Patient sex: M
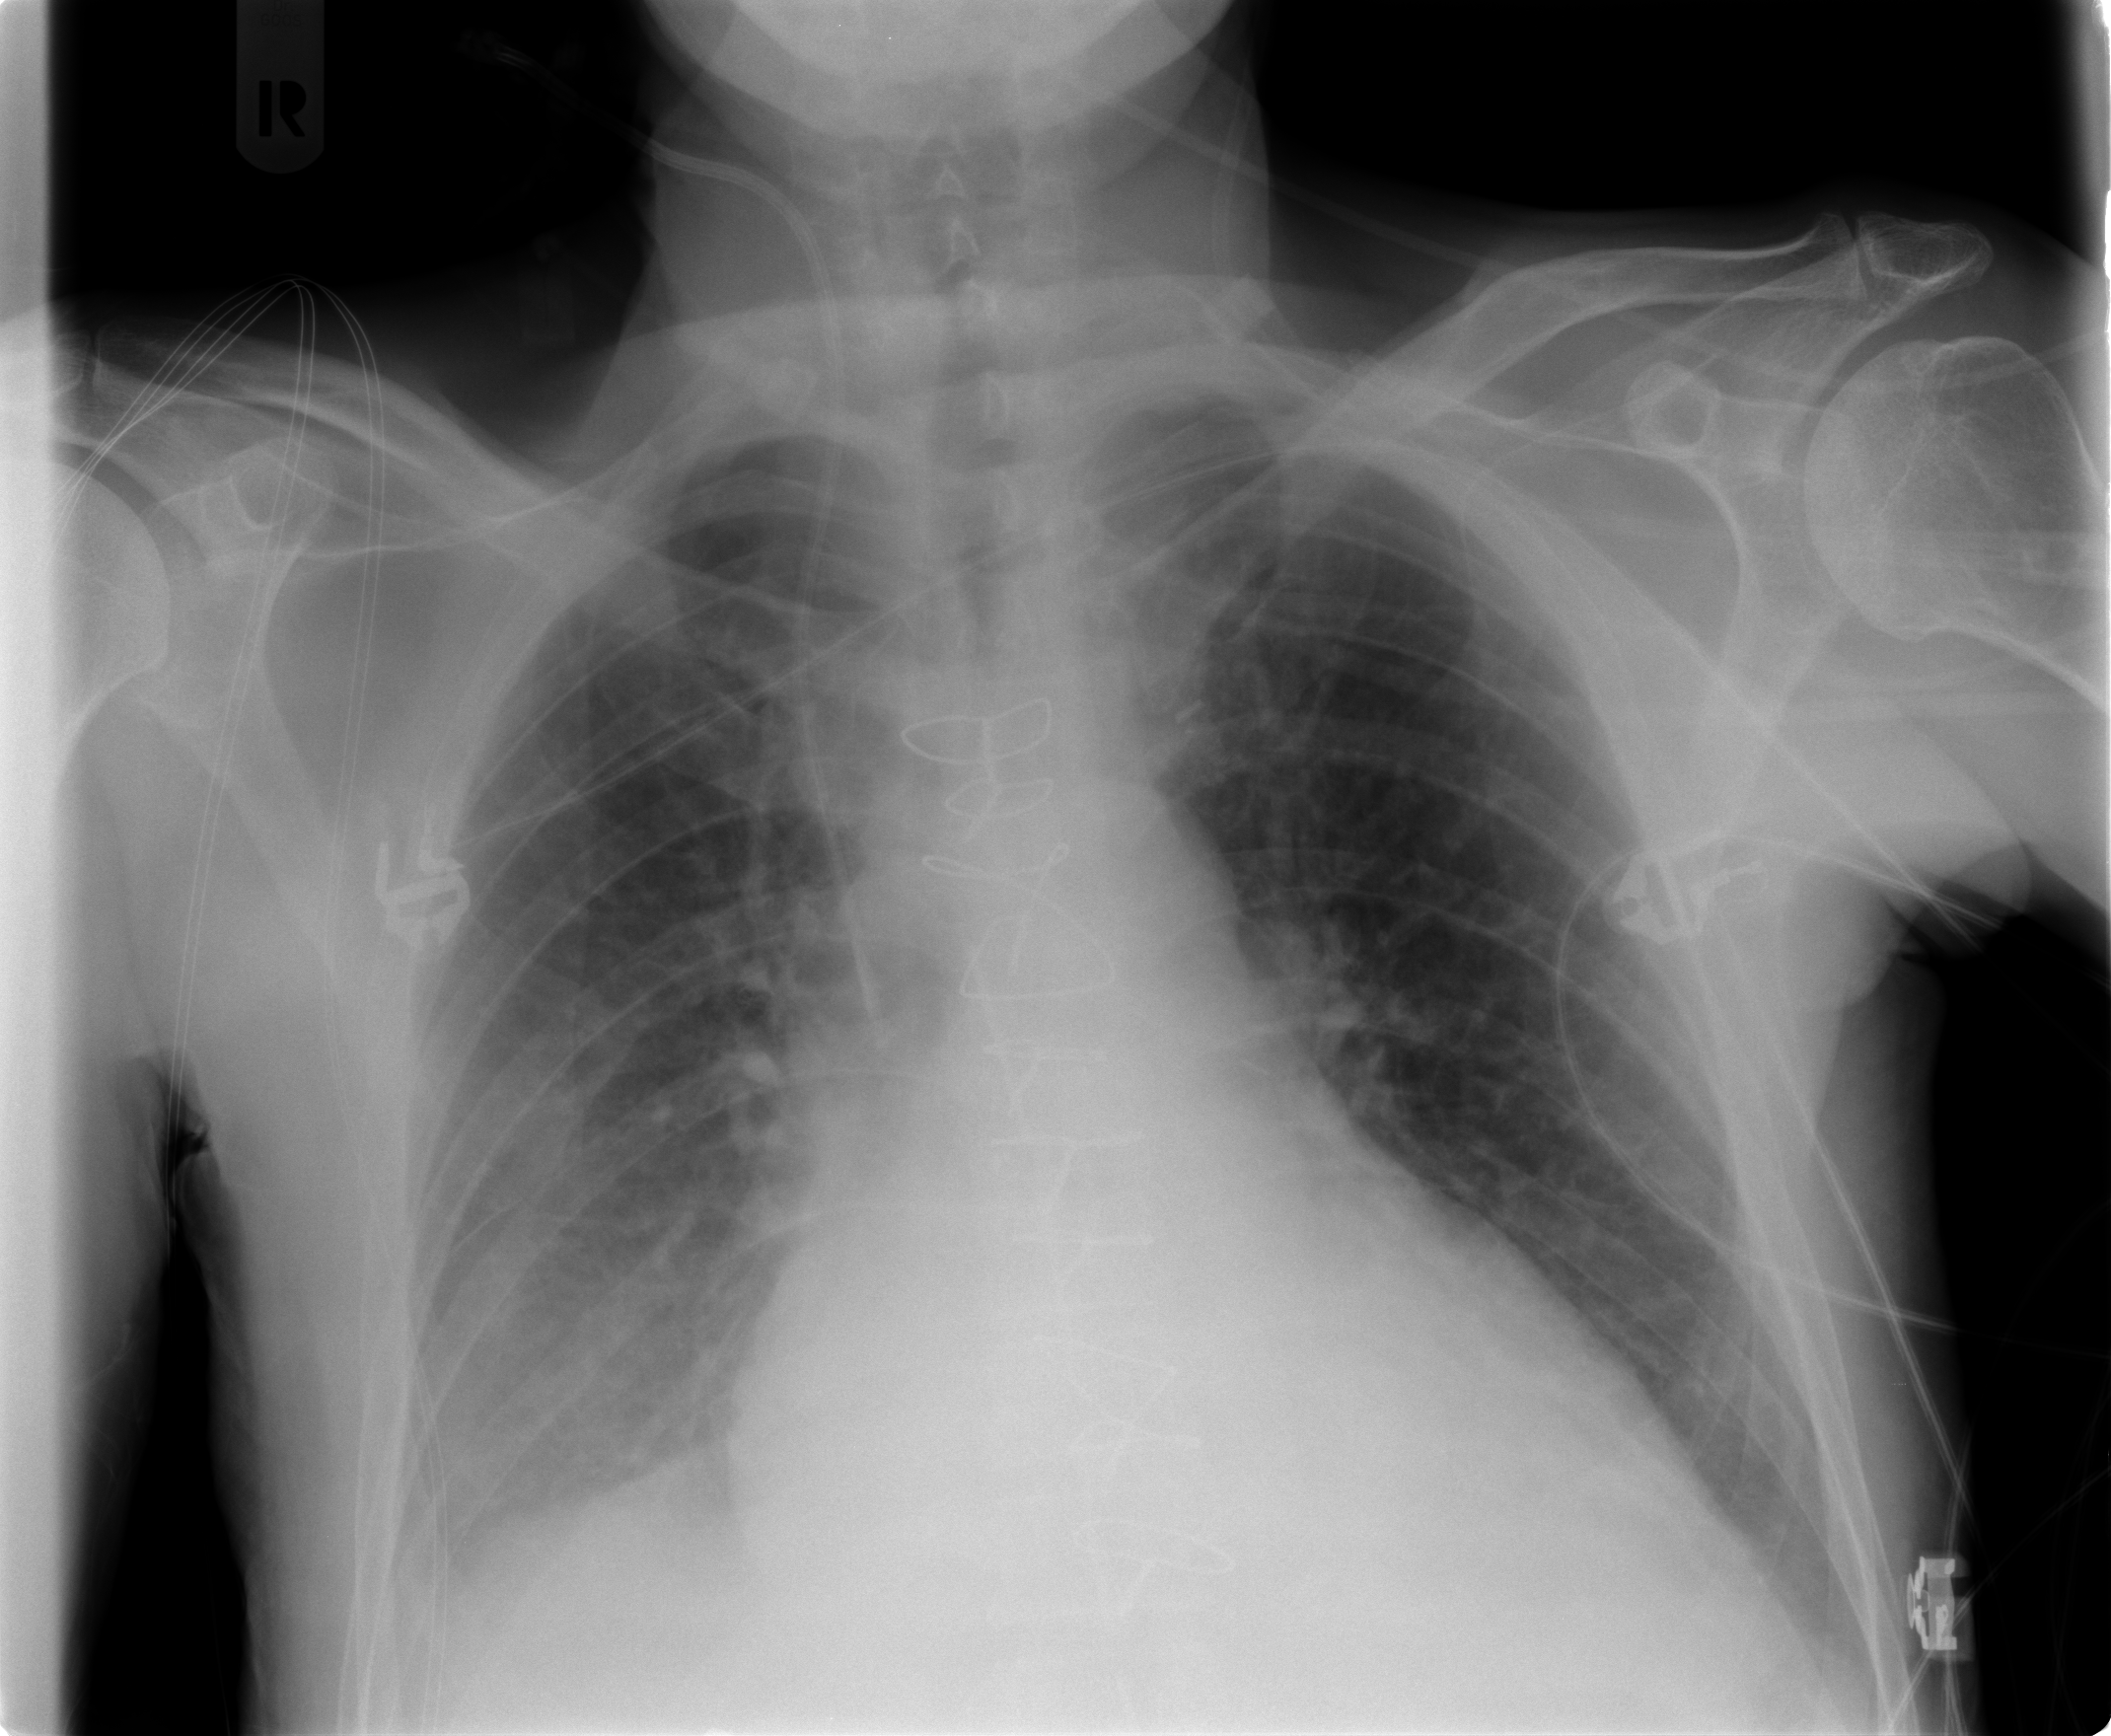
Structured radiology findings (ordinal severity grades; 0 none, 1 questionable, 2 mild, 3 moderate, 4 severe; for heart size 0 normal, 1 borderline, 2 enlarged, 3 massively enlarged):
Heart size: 2
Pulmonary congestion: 2
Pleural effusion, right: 3
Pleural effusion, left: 2
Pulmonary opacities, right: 0
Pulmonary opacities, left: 0
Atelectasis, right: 2
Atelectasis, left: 2